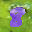
Label: 8